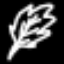
Label: leaf